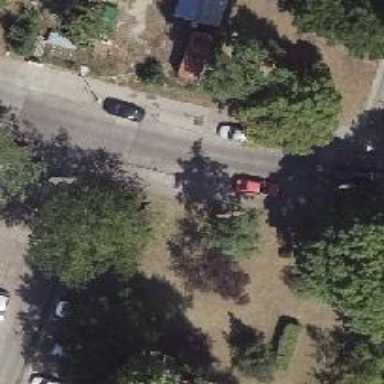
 with sidewalks also on both sides. The parking is half on the curb."